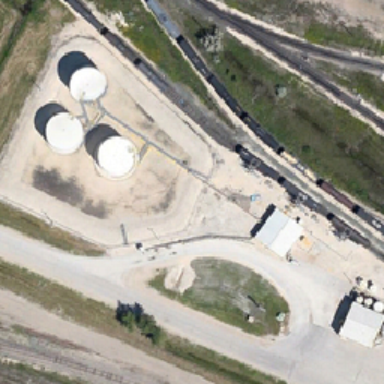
Three white storage tanks and several small buildings are all near the two trains .